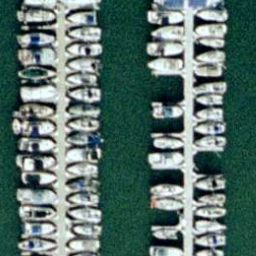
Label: harbor